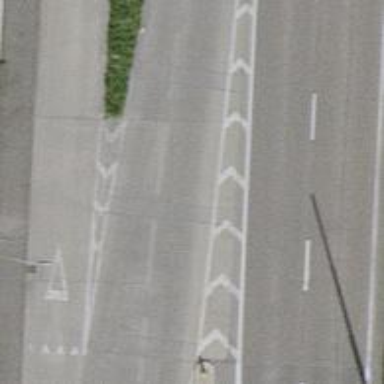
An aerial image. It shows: Primary link highway with asphalt surface.